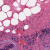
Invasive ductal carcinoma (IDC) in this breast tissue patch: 0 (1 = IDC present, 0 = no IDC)